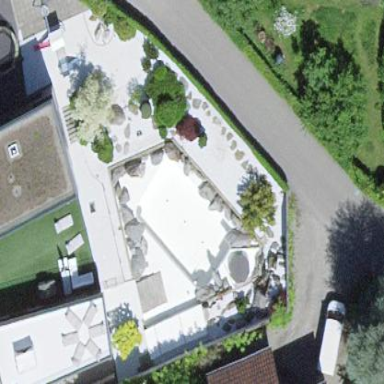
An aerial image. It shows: Swimming pool located in leisure land.